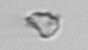
Label: detritus_transparent